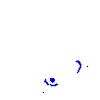
Particle: kaon